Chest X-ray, PA view. Patient: 45 years old, sex F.
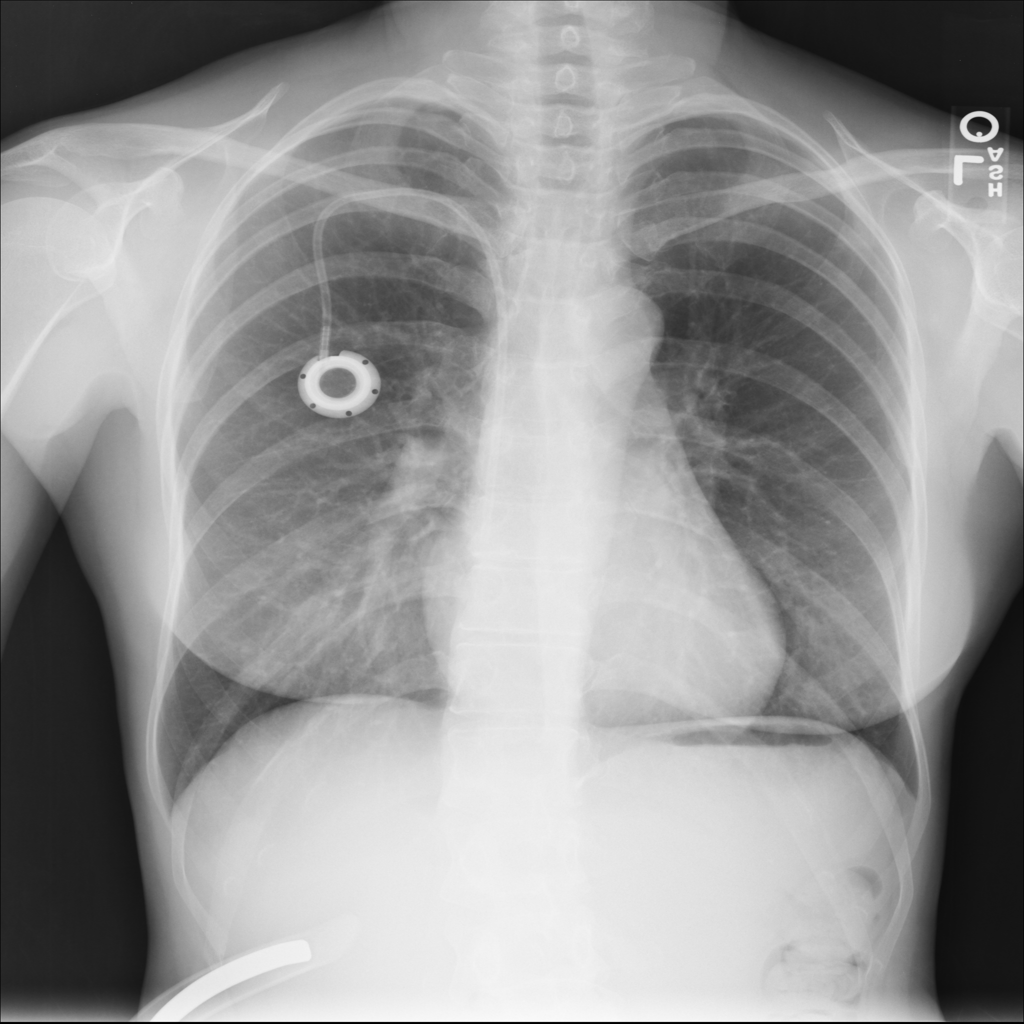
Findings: No Finding